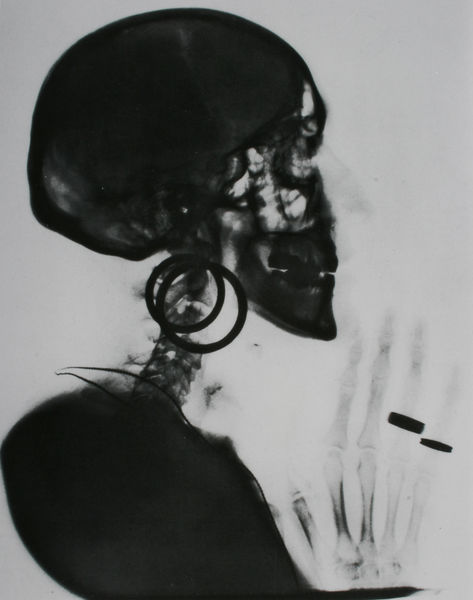
Titel: Röntgenaufnahme des Schädels
Künstler: Meret Oppenheim
Standort: Bern
Institution: Kunstmuseum
Schlagwörter: hand, kopf, weiß, finger, frau, grau, ohrring, profil, rücken, schwarz, rückgrat, schädel, hals, portrait, porträt, ohrringe, schulter, umriss, foto, knochen, fingerring, ringe, wirbel, selbstbildnis, untersuchung, kunst, negativ, skelett, krankheit, ohring, aufnahme, gebiß, gelenk, wissenschaft, markierung, bruch, röntgen, röntgenaufnahme, röntgenbild, halswirbelsäule, klemmen